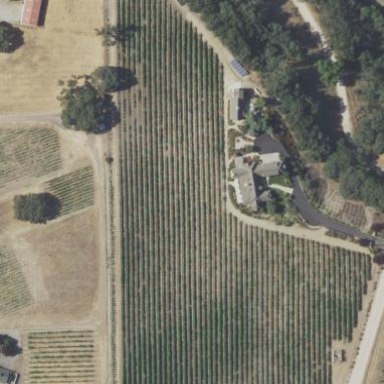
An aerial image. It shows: Vineyard where grapes are grown.